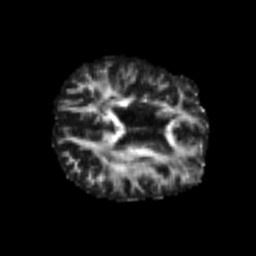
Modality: FA
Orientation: axial
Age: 60
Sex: male
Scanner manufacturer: siemens
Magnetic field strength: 3 T
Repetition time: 4.999 s
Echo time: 0.07946 s